Question: I have some results from a Microsoft Access query in three columns: Publisher, Vendor, and ID.
Each publisher has titles that we purchased from different vendors over time. I would like to get a distinct list of publishers with the newest vendor used.
This is how far I've gotten:
'''
SELECT Suppliers.[Supplier Name] AS Publisher, [Software Details].Vendor, Max([Software Details].ID) AS MaxOfID
FROM Suppliers RIGHT JOIN
[Software Details]
ON Suppliers.ID = [Software Details].Publisher
GROUP BY Suppliers.[Supplier Name], [Software Details].Vendor;
'''
Here's a
.
As you can see, I'm using the ID field as a way to identify the latest entry for each publisher/vendor combination; however, I only want to see the latest vendor for each publisher.
For example, the row that should be returned for Adobe Systems, Inc. is:
'''
Publisher Vendor MaxOfID
Adobe Systems, Inc. CDW-G 1357
'''
I can't figure it out. Can you help?
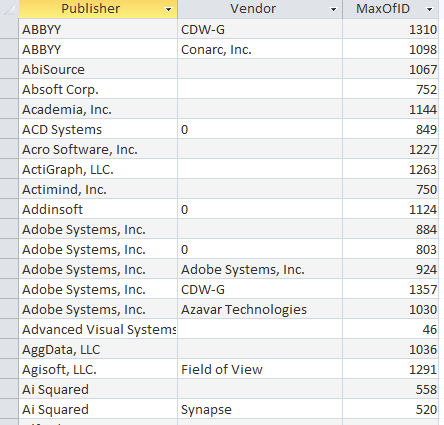
Answer: You can use 'EXISTS' in the 'WHERE' clause with a subquery only to only select the highest IDs:
'''
SELECT Suppliers.[Supplier Name] AS Publisher,
[Software Details].Vendor,
[Software Details].ID AS MaxOfID
FROM Suppliers
RIGHT JOIN [Software Details] ON Suppliers.ID = [Software Details].Publisher
WHERE EXISTS
(SELECT 1
FROM Suppliers suppl
RIGHT JOIN [Software Details] sd ON suppl.ID = sd.Publisher
WHERE suppl.[Supplier Name] = Suppliers.[Supplier Name]
AND sd.Vendor = [Software Details].Vendor
HAVING Max(sd.ID) = [Software Details].ID)
'''